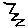
Label: zigzag